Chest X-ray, PA view. Patient: 59 years old, sex M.
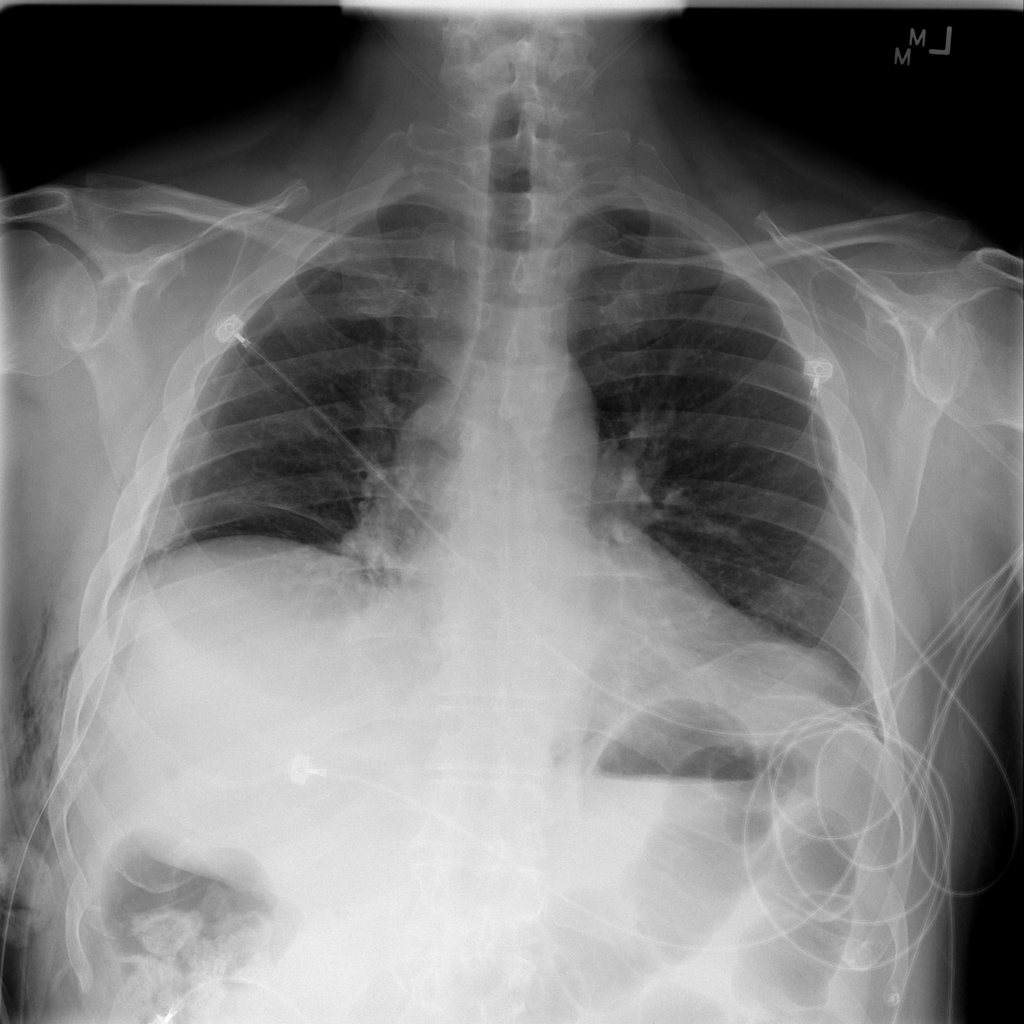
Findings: Atelectasis, Emphysema